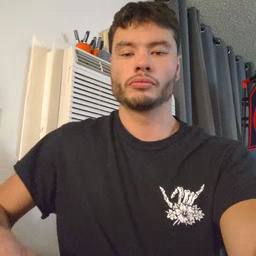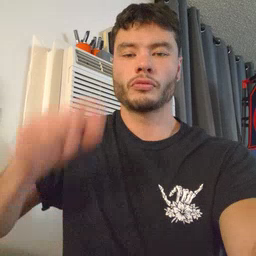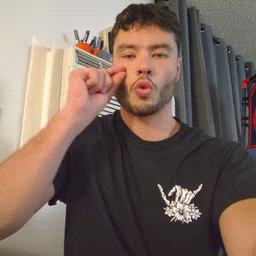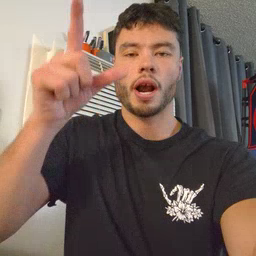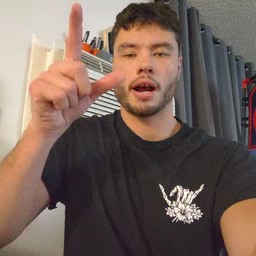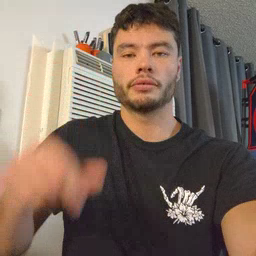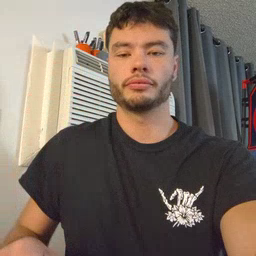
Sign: wake